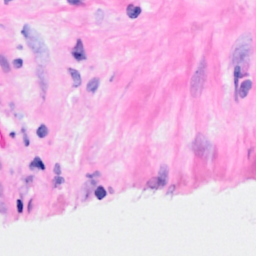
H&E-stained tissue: Breast